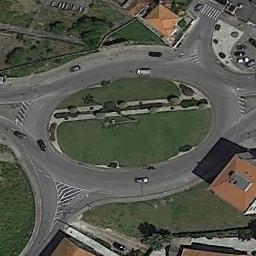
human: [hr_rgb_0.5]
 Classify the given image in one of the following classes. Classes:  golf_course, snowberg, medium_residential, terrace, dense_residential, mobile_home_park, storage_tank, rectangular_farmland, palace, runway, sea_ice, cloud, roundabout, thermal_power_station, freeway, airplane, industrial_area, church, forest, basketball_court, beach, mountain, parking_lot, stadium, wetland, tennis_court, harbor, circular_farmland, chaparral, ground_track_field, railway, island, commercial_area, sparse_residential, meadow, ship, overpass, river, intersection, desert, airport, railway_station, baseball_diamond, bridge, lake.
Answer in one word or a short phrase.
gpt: roundabout